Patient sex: F
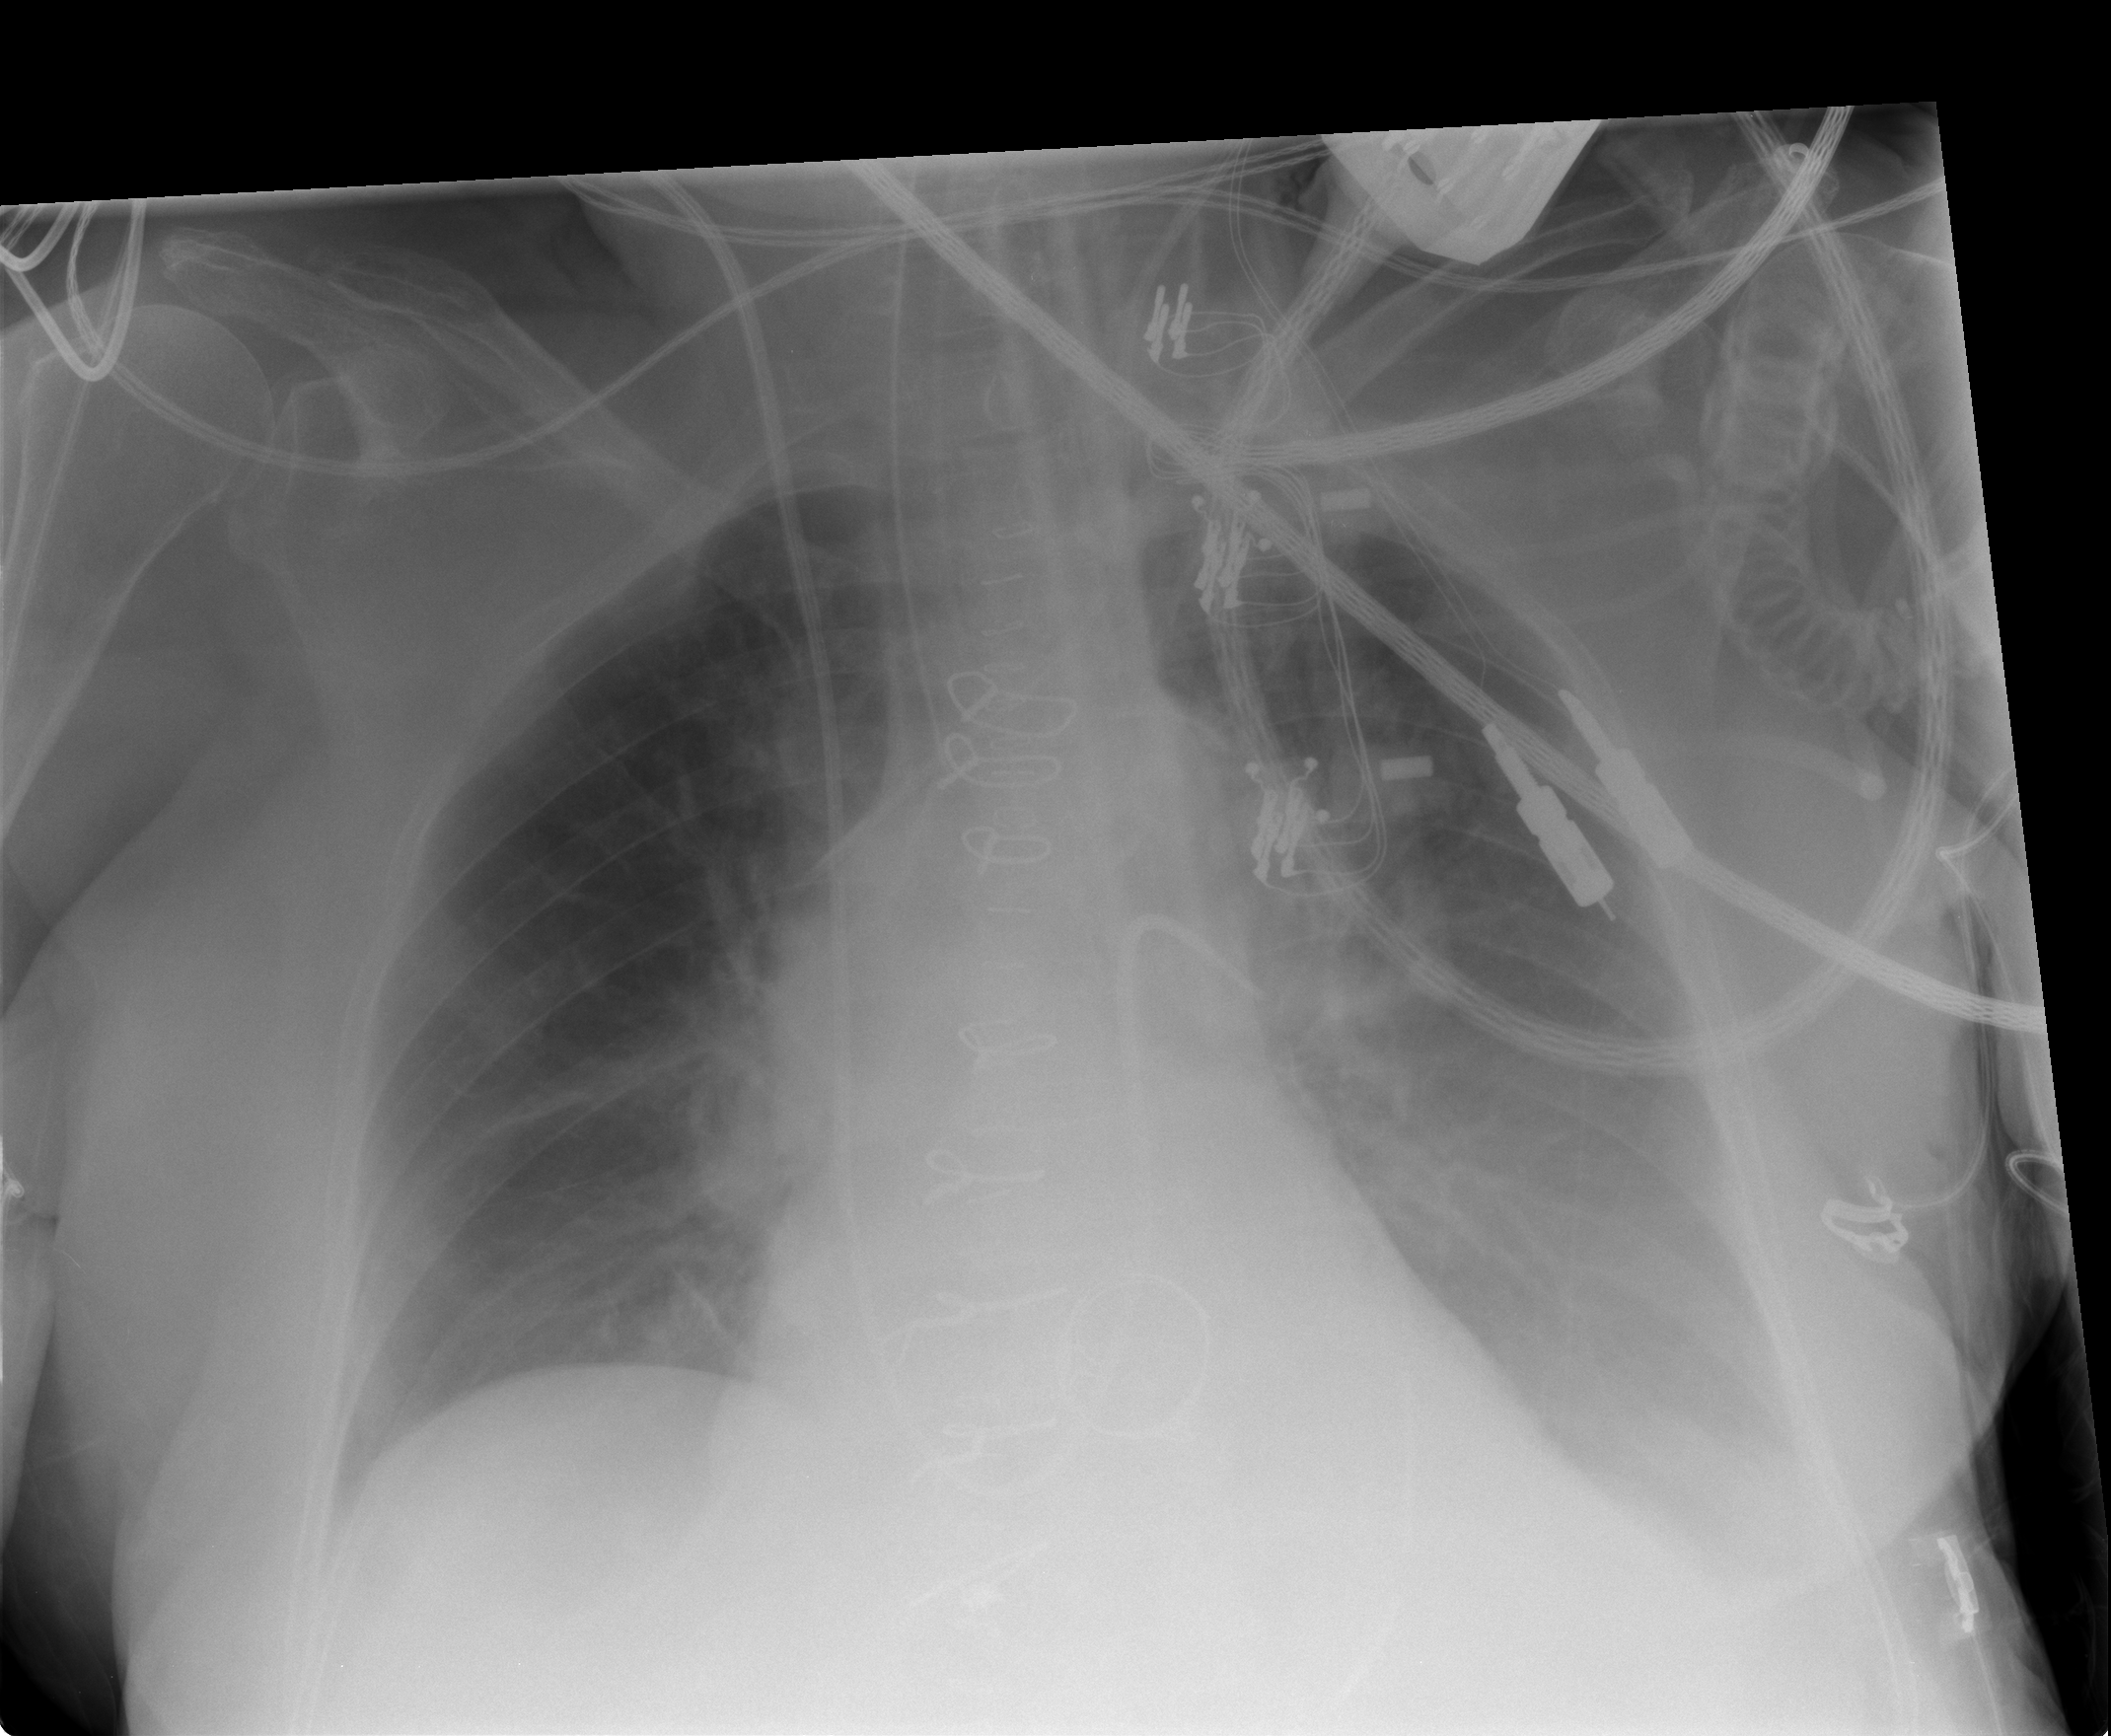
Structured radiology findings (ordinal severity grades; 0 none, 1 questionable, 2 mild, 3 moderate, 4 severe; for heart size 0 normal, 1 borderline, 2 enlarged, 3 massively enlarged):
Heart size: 2
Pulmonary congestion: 2
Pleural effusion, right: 0
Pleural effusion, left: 3
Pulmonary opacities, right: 0
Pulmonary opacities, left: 0
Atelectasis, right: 2
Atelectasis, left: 3